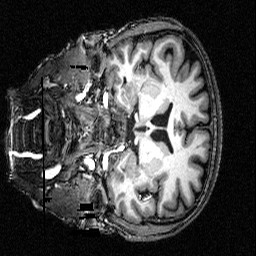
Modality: T1w
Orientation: coronal
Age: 49
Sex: female
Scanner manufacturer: siemens
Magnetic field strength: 3 T
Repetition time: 2.5 s
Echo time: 0.00393 s